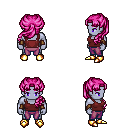
a pixel art fantasy rpg character, male body template, dark elf, purple skin, maroon pirate shirt, magenta pants, pink princess hairstyle, leather bracers, gold boots, four views (front, back, left, right), 2x2 character sprite sheet, small pixel art, hard edges, no anti-aliasing